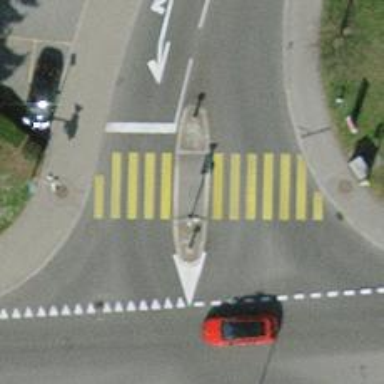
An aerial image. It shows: Asphalt footway with marked crossing equipped with traffic signals.